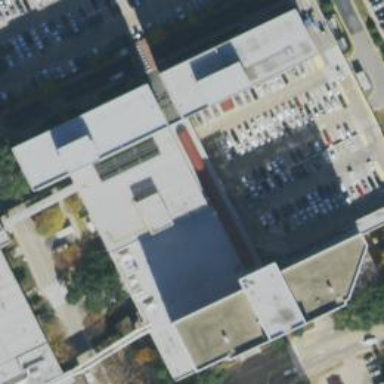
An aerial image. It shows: Hospital building.